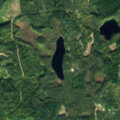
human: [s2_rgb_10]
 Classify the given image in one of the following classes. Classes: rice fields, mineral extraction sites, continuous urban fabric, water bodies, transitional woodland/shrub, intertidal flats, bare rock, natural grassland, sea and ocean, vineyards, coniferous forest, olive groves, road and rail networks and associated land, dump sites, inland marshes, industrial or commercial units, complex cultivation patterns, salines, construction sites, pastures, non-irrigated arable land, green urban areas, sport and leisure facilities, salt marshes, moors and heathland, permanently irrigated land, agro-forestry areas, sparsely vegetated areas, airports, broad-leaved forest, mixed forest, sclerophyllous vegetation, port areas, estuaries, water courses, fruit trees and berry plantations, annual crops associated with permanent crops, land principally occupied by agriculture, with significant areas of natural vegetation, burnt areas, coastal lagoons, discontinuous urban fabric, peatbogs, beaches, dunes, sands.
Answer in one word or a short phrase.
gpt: coniferous forest, mixed forest